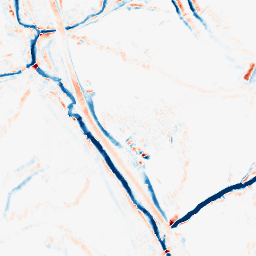
Category: morphological
Decomposition family: morphological_diamond
Decomposition parameters: operation: average
radius: 5
Upsampling method: cubic_catmull_rom
Upsampling parameters: scale: 2
Upsampling scale: 2